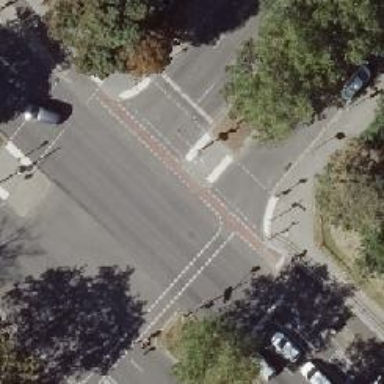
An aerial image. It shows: Road crossing with traffic signals.